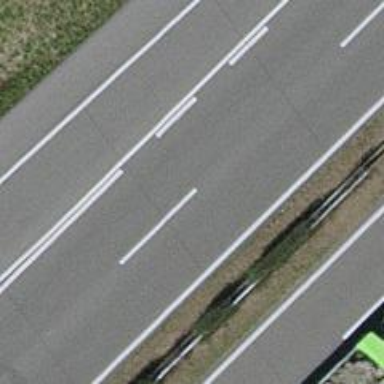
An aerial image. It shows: Motorway junction.